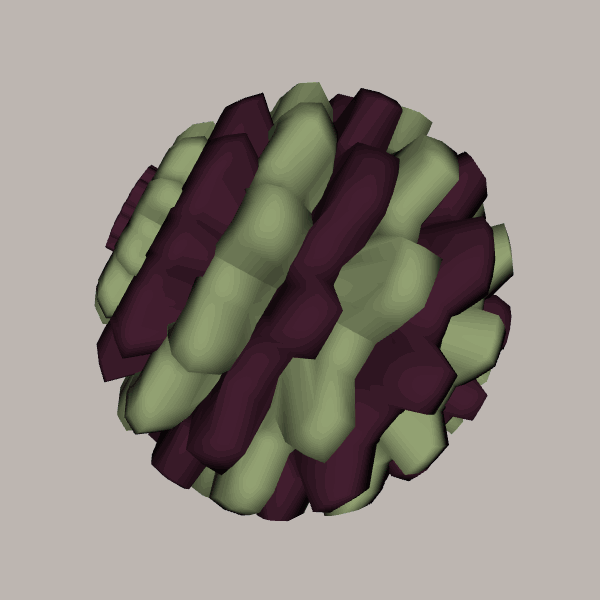
Background: light